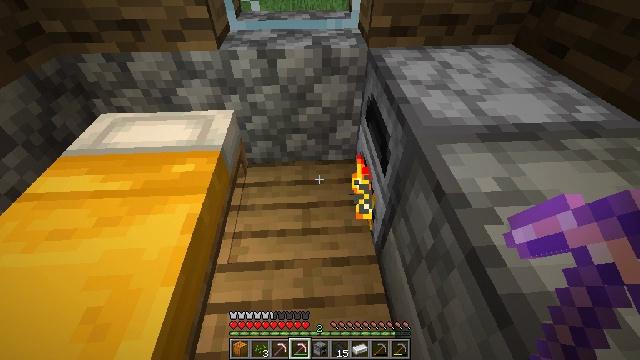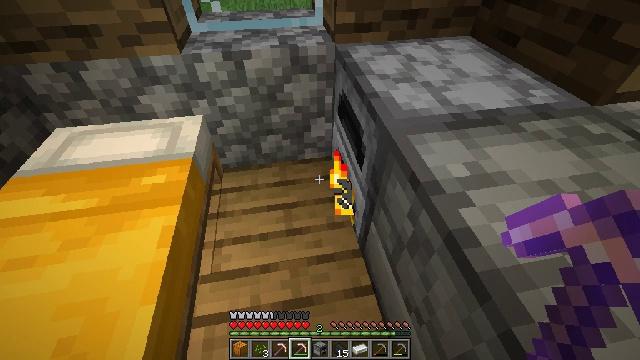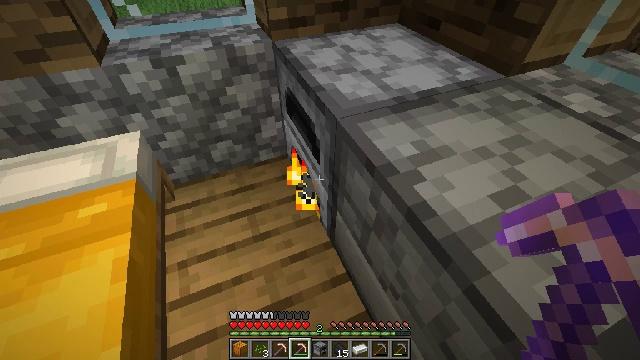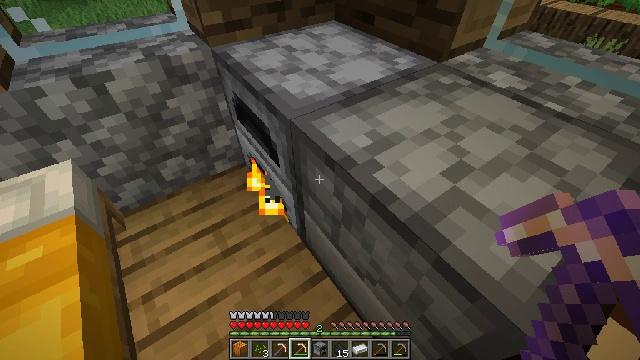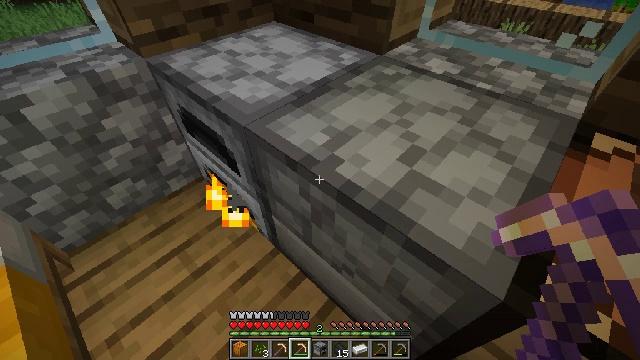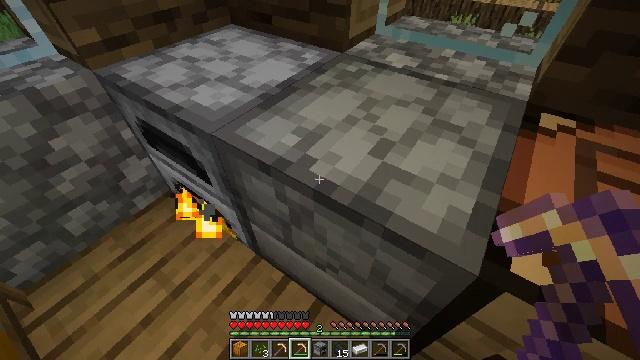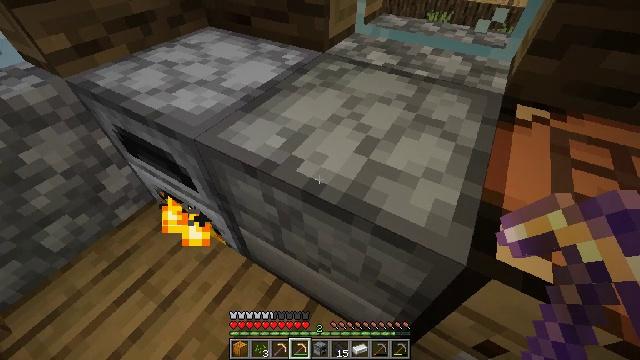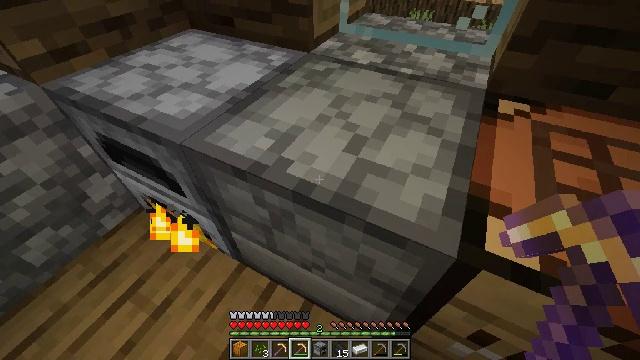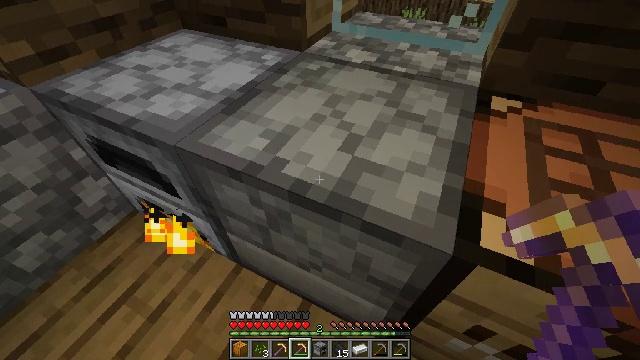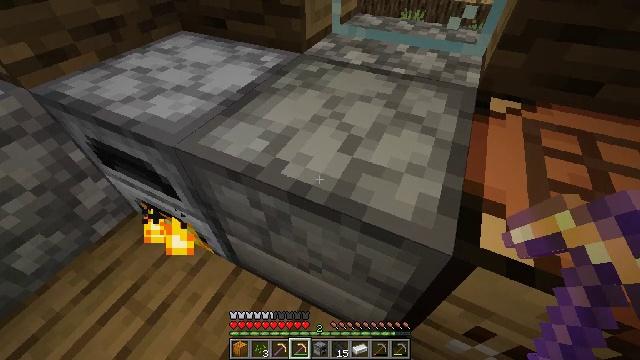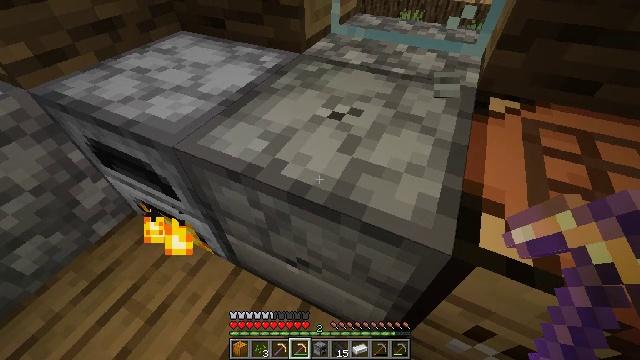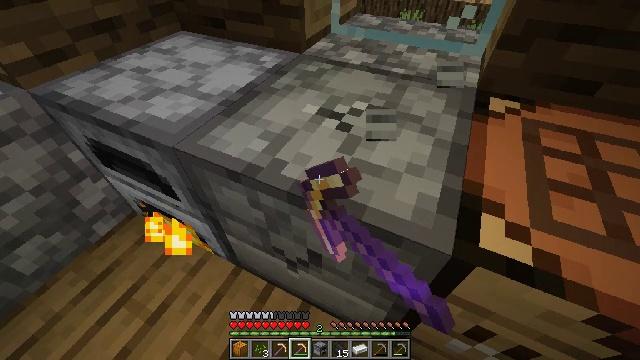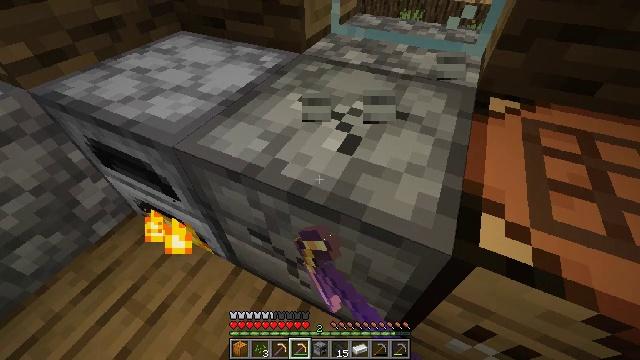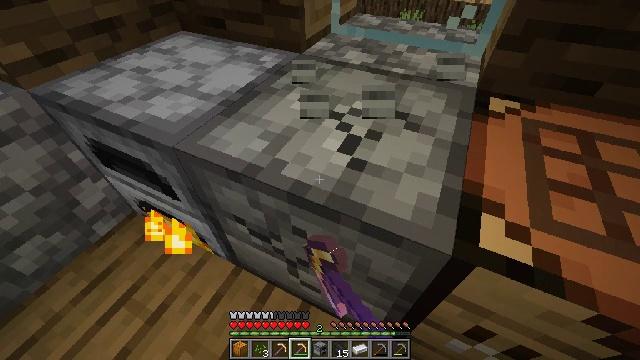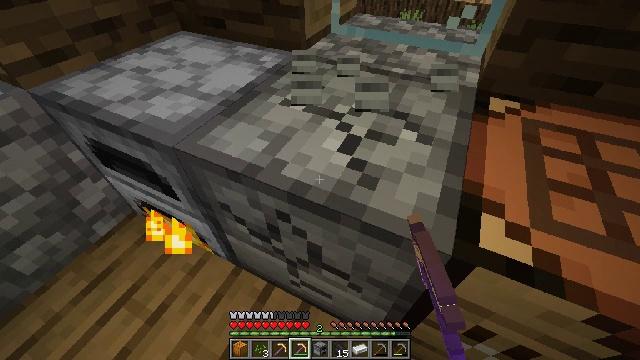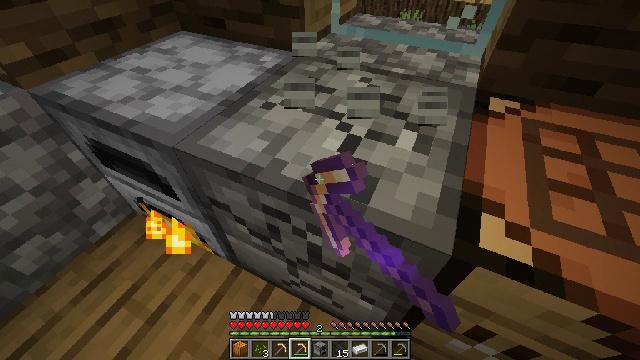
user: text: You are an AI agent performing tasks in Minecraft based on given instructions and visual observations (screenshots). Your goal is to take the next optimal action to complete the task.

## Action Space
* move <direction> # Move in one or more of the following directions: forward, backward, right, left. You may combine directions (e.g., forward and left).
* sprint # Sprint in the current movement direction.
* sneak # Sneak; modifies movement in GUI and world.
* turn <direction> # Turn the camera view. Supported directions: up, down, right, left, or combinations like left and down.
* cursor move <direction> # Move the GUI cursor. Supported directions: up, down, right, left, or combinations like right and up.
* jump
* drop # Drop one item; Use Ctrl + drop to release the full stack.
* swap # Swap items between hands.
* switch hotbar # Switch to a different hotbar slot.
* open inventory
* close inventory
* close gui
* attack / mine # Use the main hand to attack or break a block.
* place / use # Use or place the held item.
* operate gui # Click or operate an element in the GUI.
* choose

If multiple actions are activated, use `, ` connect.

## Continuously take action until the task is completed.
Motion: motion action
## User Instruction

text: Mine the furnace to collect it.
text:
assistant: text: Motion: turn right
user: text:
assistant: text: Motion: turn right
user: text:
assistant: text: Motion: turn right
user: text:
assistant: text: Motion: turn right
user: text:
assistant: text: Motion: turn right
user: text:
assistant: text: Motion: turn right
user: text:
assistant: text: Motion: turn right
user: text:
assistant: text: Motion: turn right
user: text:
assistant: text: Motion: no_op
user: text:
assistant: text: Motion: attack / mine
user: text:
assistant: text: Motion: attack / mine
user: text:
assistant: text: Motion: attack / mine
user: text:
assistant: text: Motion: attack / mine
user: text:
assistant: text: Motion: attack / mine
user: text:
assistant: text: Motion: attack / mine
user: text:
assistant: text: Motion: attack / mine
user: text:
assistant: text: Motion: attack / mine
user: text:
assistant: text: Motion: attack / mine
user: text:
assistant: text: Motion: attack / mine
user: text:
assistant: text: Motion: attack / mine
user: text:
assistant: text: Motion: attack / mine
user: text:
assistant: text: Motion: move forward, attack / mine
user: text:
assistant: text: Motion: move forward, attack / mine
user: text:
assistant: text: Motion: no_op